Question: I was trying to install Qt in 64 bit Centos7 for several times. Installation hangs on 10% each time. How to solve this problem?

In console, the get the following error/warning :
> [803090] Warning: QXcbConnection: XCB error: 3 (BadWindow), sequence:
22177, resource id: 31499675, major code: 40 (TranslateCoords), minor
code: 0 [803103] Warning: QFile::remove: Empty or null file name
[me@localhost ~]$ ./qt-unified-linux-x64-3.0.4-online.run [4317]
Warning: No QtAccount credentials found. Please login via the
maintenance tool of the SDK.
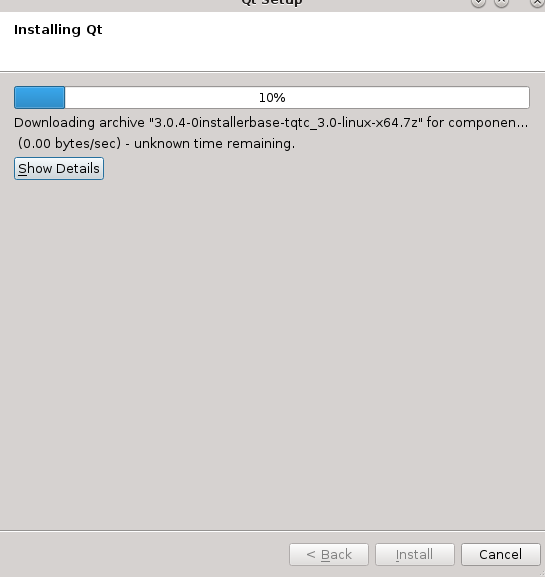
Answer: Try installing it using the following command : You can retrieve it <URL>
'''
sudo ./qt-linux-opensource-5.1.1-x86_64-offline.run
'''
Although before you do this, make sure you have installed the , .
If you don't have it, you can install it using these commands.
'''
sudo yum groupinstall "Development Tools"
sudo yum install glibc-devel.i686
'''
Ofcourse, make sure that you have gcc as well.